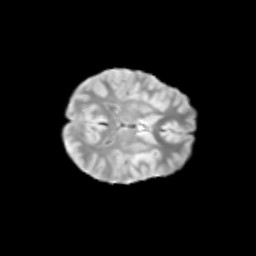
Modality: T2w
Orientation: axial
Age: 12
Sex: female
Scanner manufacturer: siemens
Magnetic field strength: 3 T
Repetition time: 3.8 s
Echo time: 0.07 s